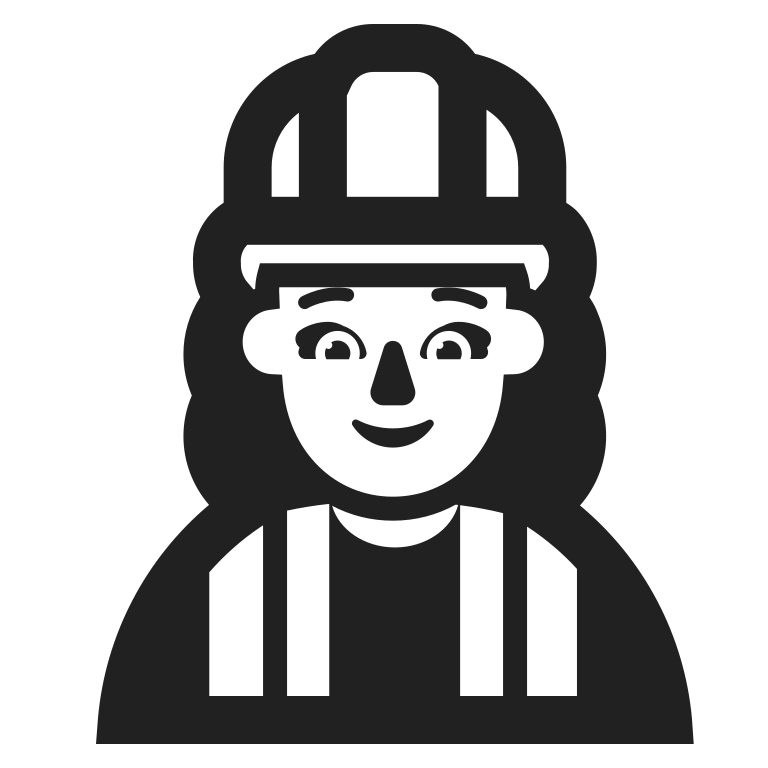
woman construction worker high contrast default